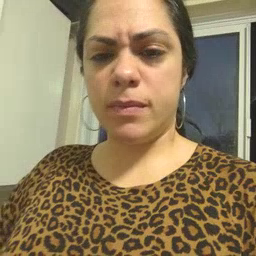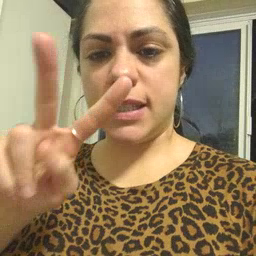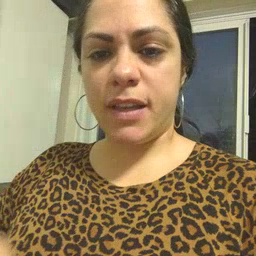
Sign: TV